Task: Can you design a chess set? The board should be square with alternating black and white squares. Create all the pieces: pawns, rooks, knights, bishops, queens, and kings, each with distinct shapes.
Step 2071:
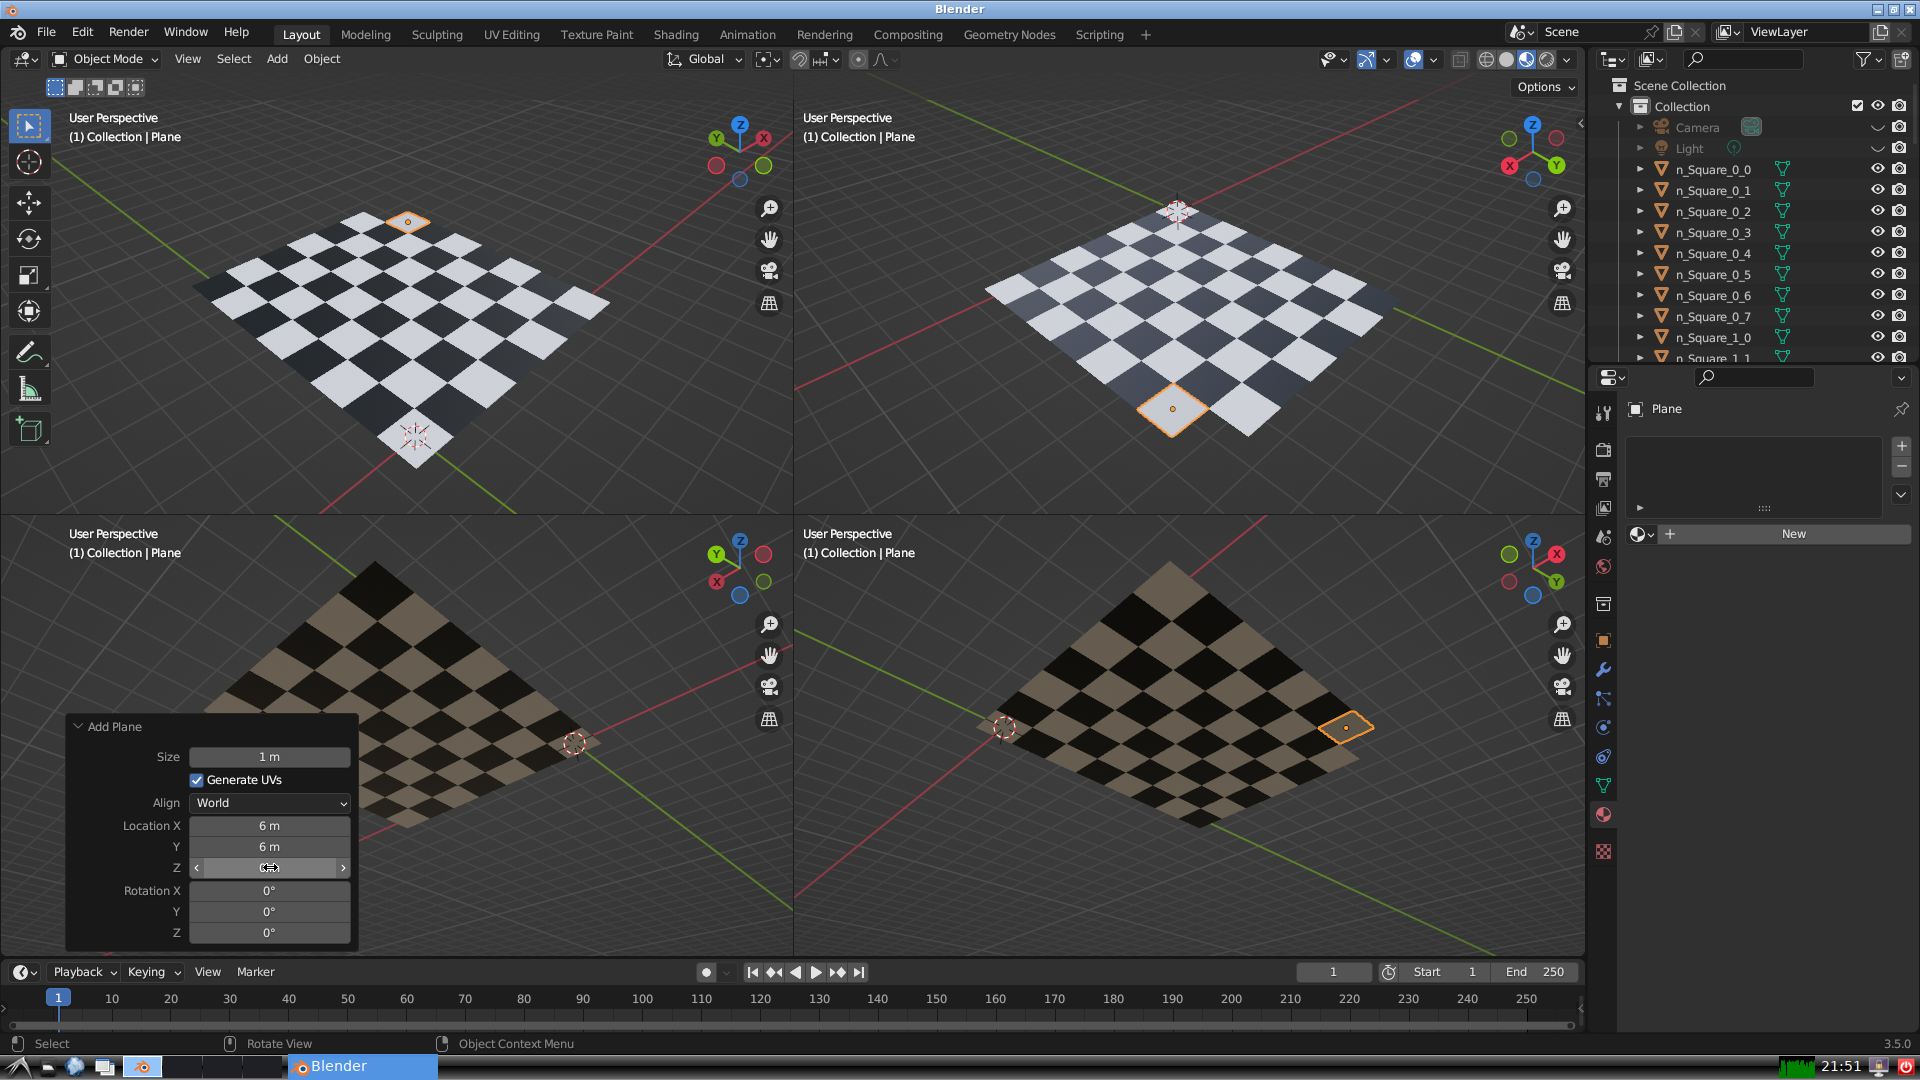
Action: click: no